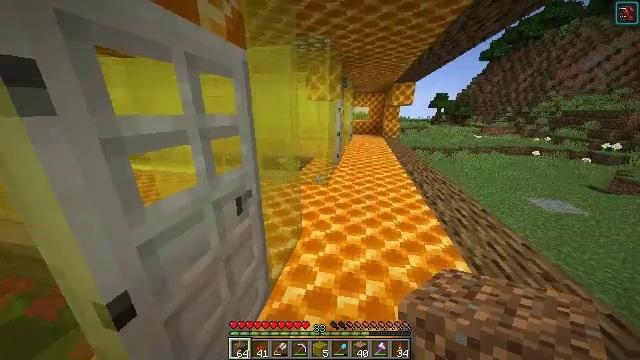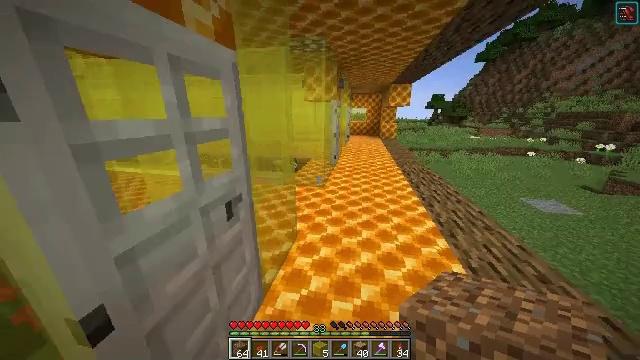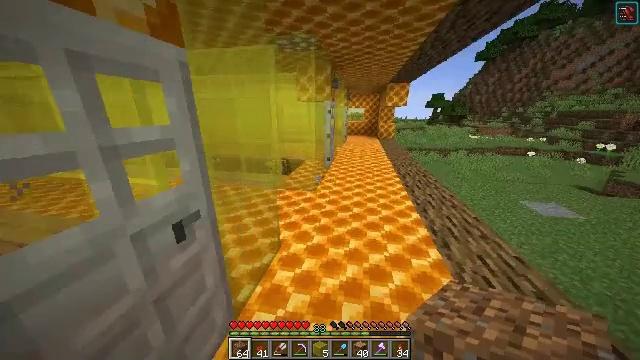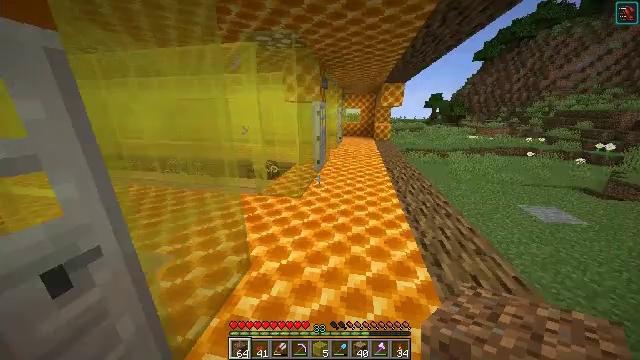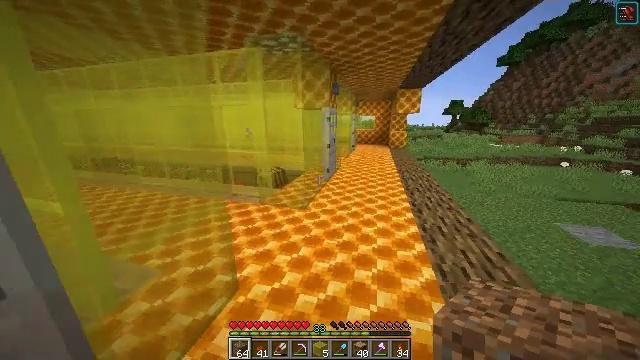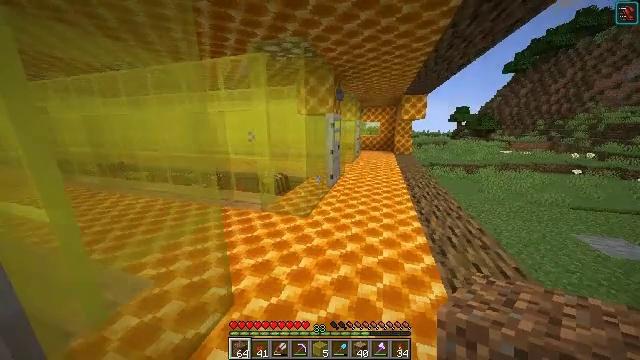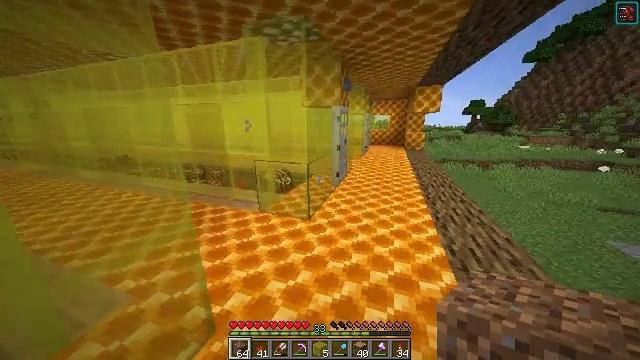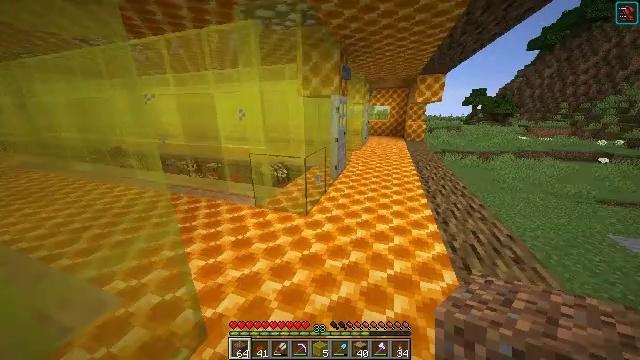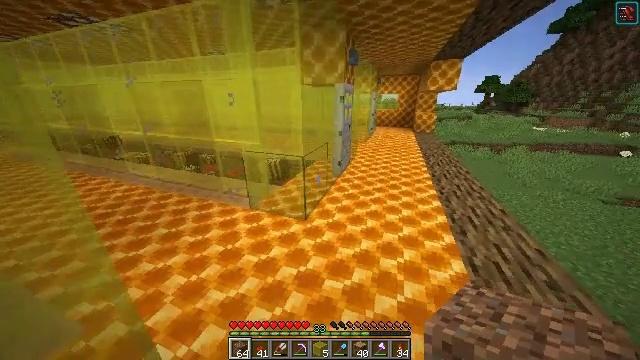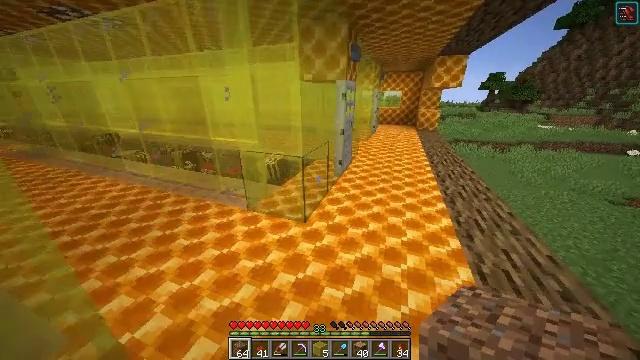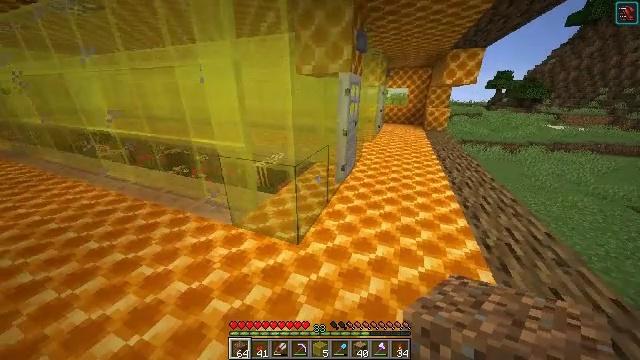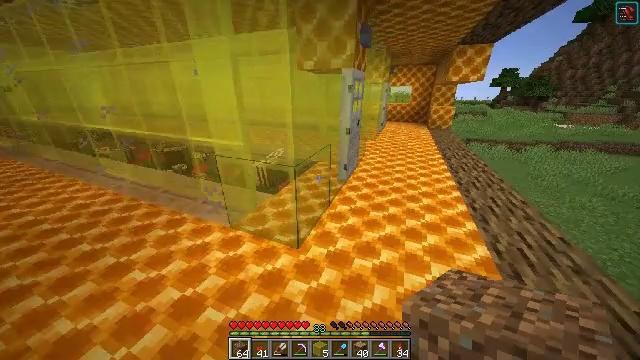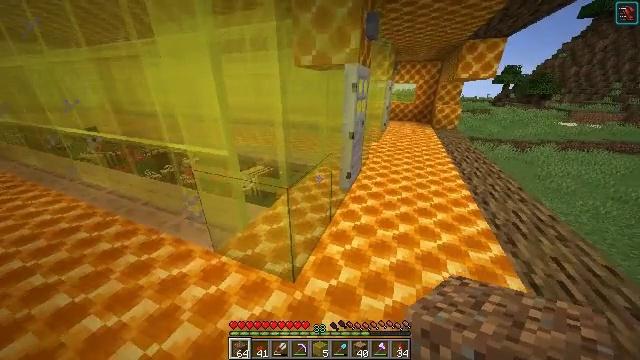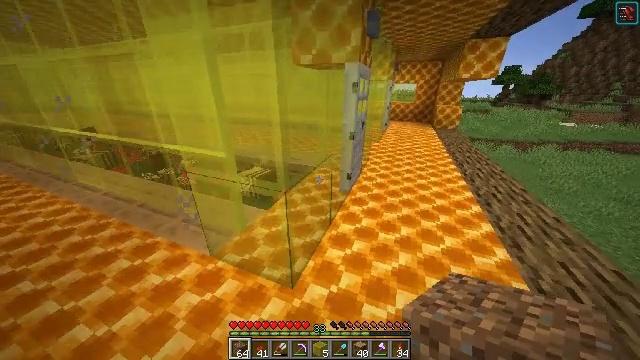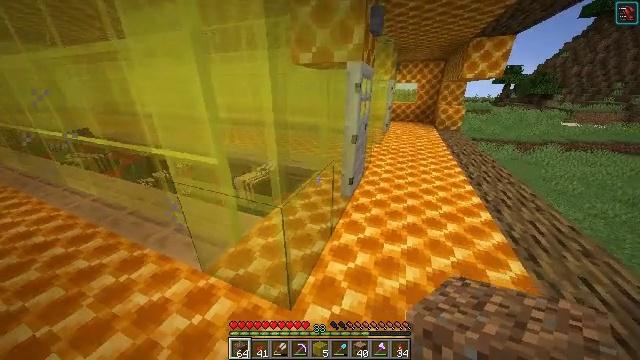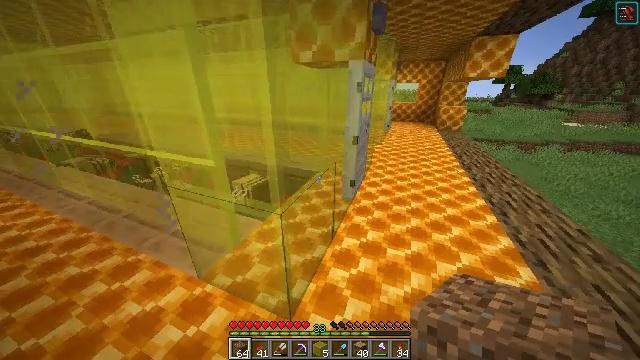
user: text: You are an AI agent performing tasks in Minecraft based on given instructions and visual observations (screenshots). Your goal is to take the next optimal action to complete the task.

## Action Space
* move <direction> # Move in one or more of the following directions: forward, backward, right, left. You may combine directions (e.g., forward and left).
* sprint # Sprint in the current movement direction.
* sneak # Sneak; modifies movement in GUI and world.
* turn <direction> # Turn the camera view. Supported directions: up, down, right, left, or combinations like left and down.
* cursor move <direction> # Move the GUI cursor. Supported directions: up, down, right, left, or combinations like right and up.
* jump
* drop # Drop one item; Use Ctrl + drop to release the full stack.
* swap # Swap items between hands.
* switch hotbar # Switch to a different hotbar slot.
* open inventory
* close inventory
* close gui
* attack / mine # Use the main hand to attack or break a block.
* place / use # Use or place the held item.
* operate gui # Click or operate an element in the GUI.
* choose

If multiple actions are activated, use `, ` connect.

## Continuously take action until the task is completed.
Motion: motion action
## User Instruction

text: Organize honeycombs in a 2x2 pattern to craft a honeycomb block.
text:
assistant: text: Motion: move forward and move right
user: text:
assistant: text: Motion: move forward and move right
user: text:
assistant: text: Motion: move forward and move right
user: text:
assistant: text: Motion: move forward, turn left and up
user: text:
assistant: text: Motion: move forward, turn left and up
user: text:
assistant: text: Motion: move forward, turn left and down
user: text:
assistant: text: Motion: move forward, turn down
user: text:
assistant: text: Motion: move forward, turn left and down
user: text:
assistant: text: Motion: move forward
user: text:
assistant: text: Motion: move forward
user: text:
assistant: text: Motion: move forward
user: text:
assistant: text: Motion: move forward
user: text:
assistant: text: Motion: no_op
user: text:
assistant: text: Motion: no_op
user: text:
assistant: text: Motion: no_op
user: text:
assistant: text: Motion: no_op
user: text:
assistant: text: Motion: no_op
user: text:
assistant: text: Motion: no_op
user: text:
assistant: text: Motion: no_op
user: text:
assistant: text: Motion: move forward and move right
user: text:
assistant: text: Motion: move forward and move right, turn left
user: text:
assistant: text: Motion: move forward and move right, turn left and down
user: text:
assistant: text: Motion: move forward, turn left and down
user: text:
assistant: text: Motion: turn left
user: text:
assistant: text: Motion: no_op
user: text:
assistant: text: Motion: no_op
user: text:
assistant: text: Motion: no_op
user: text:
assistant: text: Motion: no_op
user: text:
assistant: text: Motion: no_op
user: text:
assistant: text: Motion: no_op